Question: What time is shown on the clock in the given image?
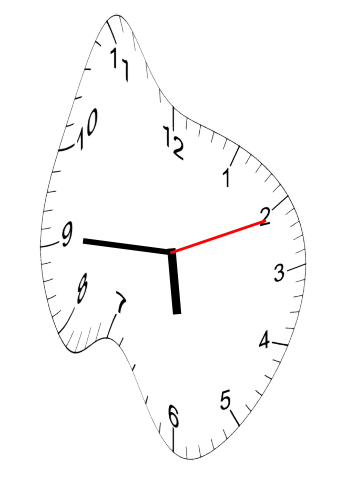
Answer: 05:45:11